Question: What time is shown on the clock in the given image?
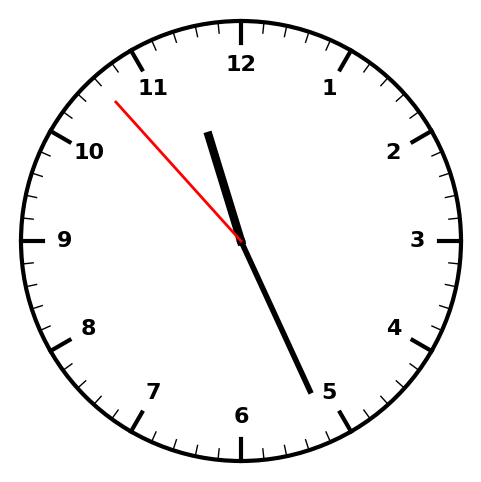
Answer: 11:25:53